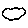
Label: cloud